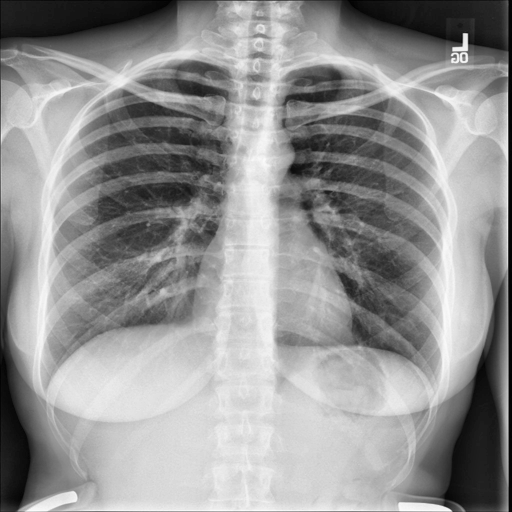
Finding: NORMAL